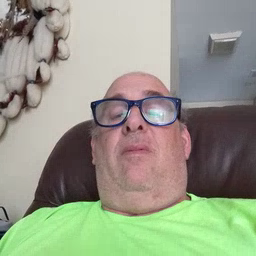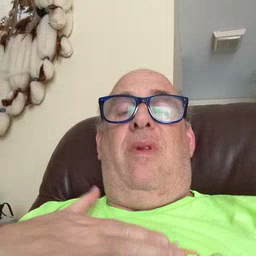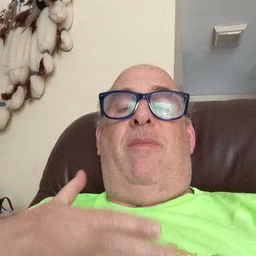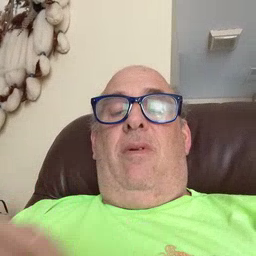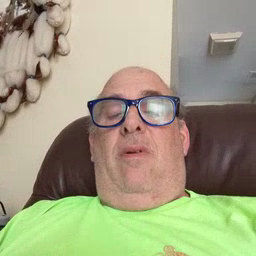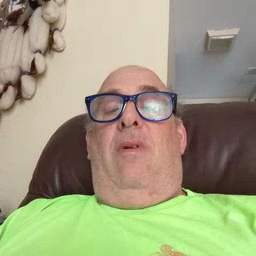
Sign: happy